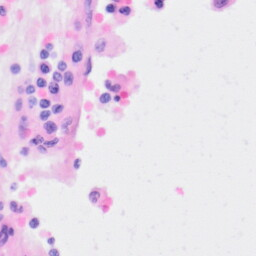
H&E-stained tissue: Kidney